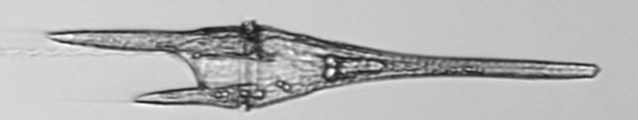
Label: Tripos_furca